Interaction volume radius: 5 \u00c5
Interaction volume height: 15 \u00c5
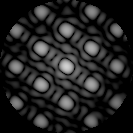
Disorder parameter: 0.07163